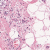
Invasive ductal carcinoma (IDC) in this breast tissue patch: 0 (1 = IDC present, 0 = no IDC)